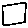
Label: square